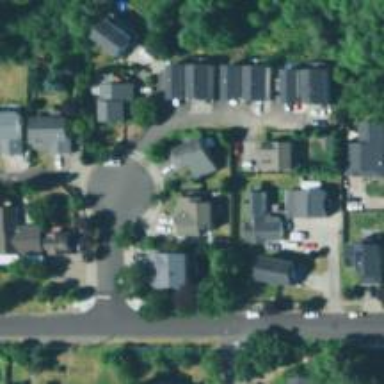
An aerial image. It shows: Living street.